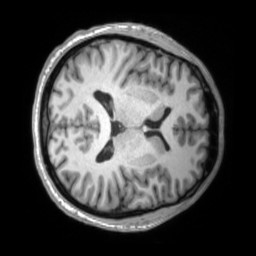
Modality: T1w
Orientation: axial
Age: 38
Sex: male
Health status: ill
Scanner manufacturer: siemens
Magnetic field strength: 3 T
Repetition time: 2.2 s
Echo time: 0.00157 s